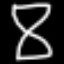
Label: hourglass